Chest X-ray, PA view. Patient: 49 years old, sex F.
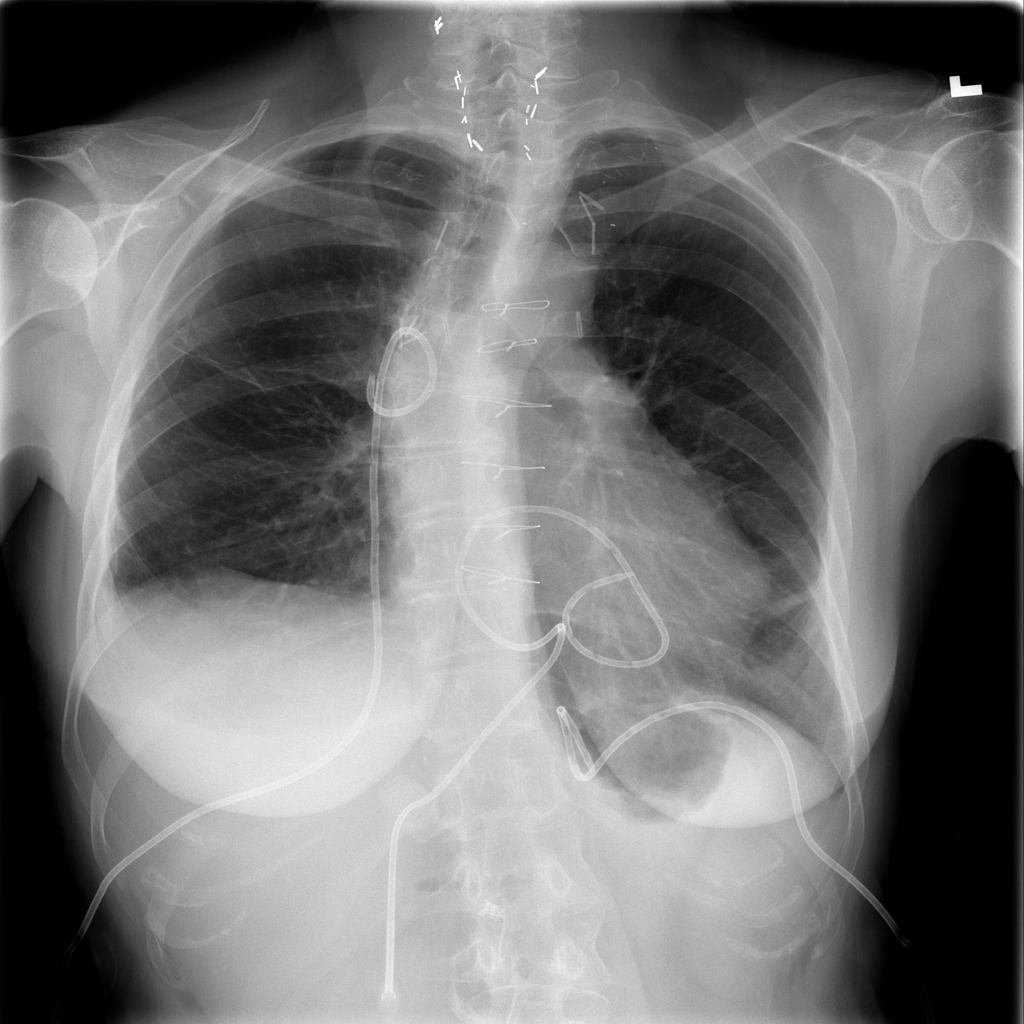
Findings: Atelectasis, Consolidation